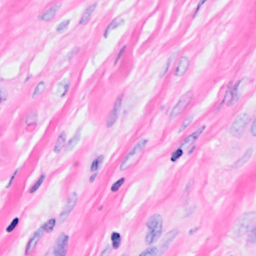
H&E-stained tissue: Breast